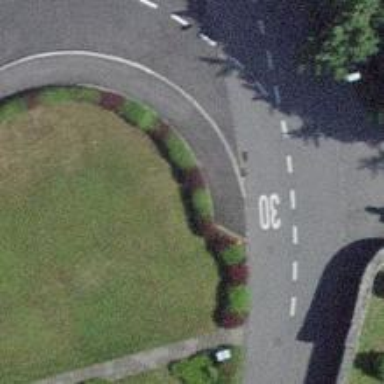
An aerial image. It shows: Kerb serving as barrier.